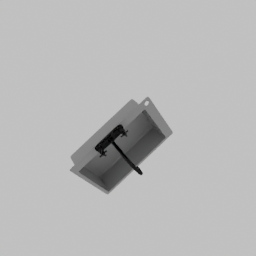
Label: appliances